Question: I have a realy weird error. I have a .Net application, that make an exception while parsing a string to a double.
But this is happening only trough RDP!
I made a simple exe:
'''
static void Main(string[] args)
{
try
{
string s = "1.5";
double d = double.Parse(s);
Console.WriteLine("RES: " + d);
Console.Read();
}
catch (Exception e)
{
Console.WriteLine("Message: "+e.Message+", trace: "+e.StackTrace);
Console.Read();
}
}
'''
When I execute on local it works, ut in RDP i have an error
Any idea? the machine is a Windows 2012R2, that is also a domain controller.
I try to execute this little app with the same user, only difference is RDP/Local
Thank you for your help
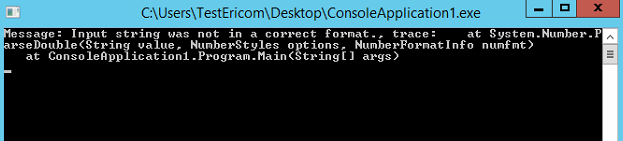
Answer: 'double.Parse' uses your <URL> settings on the environment by default.
Sounds like your remote environment uses a culture that doesn't have '.' as a <URL>, that's why you get 'FormatException'.
As an anternative, you can use <URL> as a second parameter in your parsing method which has '.' already as a 'NumberDecimalSeparator'.
'''
double d = double.Parse(s, CultureInfo.InvariantCulture);
'''
Or you can change the culture settings of your remote environment the same culture using in your local environment.